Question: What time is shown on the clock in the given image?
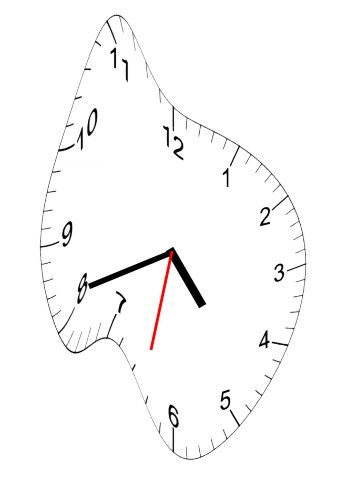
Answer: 04:41:32